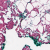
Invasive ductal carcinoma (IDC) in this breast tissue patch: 0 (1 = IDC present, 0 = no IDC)